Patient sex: M
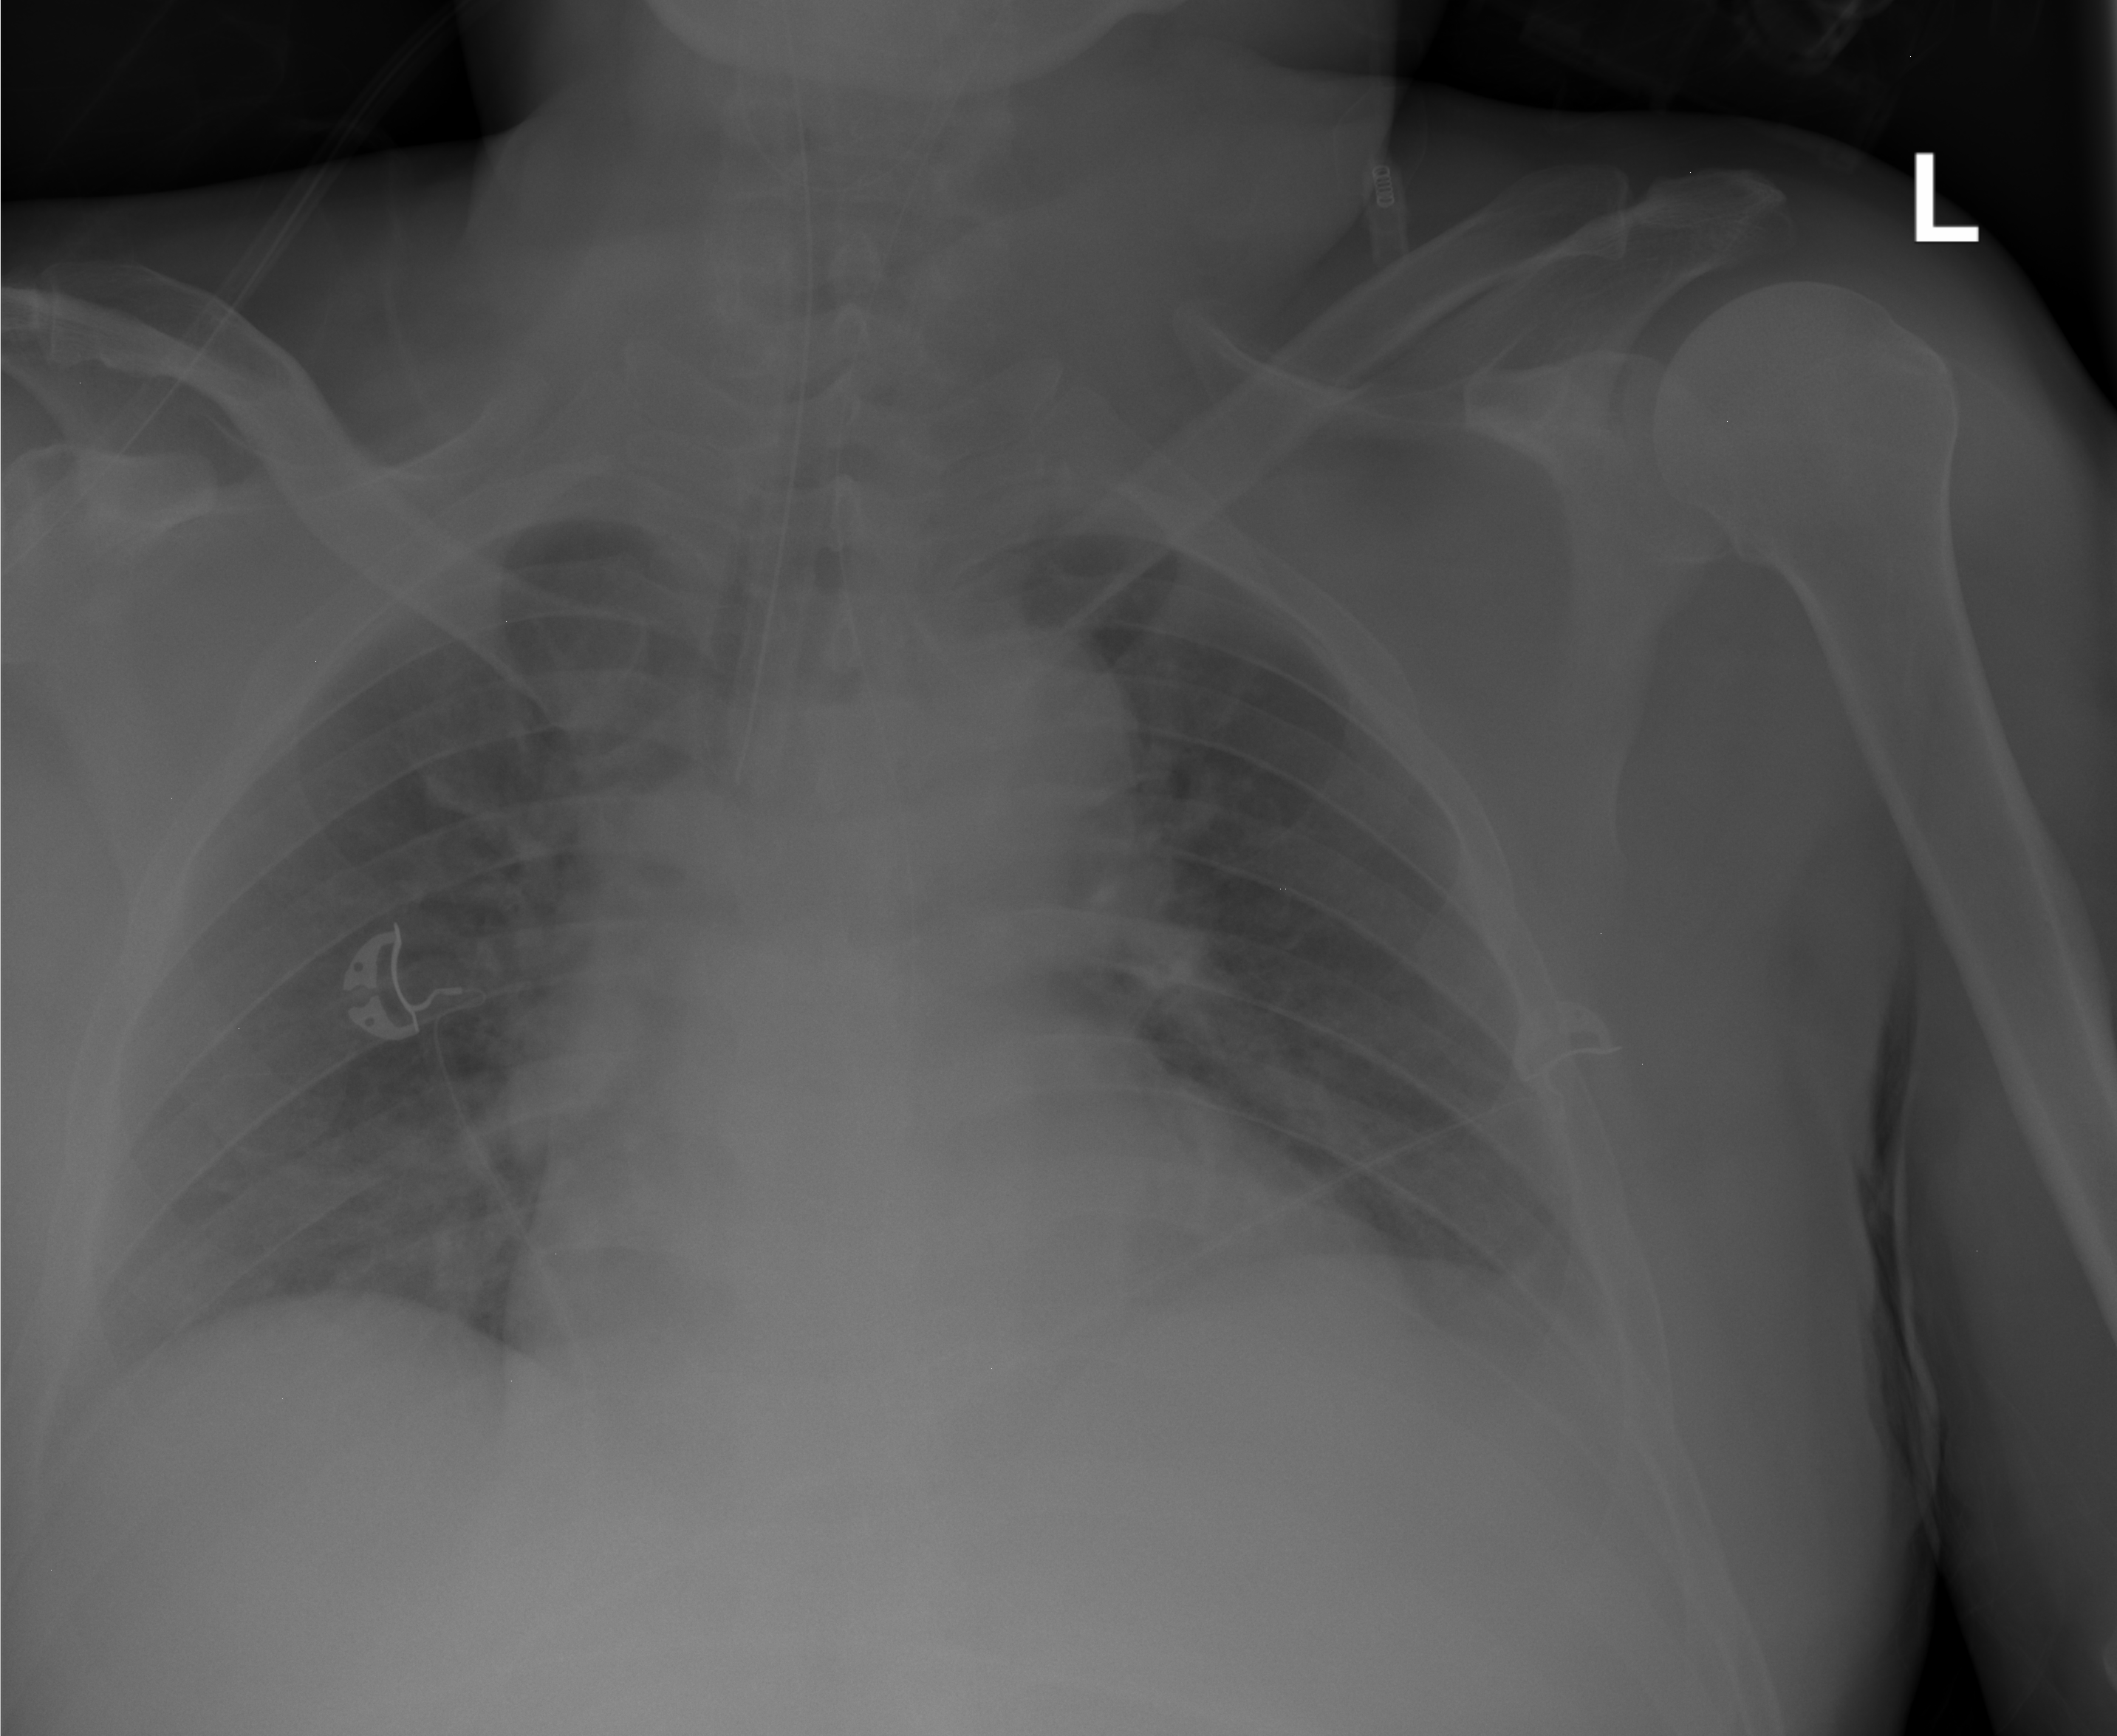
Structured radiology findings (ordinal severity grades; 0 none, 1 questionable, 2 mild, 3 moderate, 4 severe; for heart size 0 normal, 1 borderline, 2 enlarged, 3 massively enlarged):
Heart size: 2
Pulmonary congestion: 2
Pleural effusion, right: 0
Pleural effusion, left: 2
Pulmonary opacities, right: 2
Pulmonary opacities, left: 0
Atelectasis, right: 0
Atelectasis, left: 0